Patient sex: M
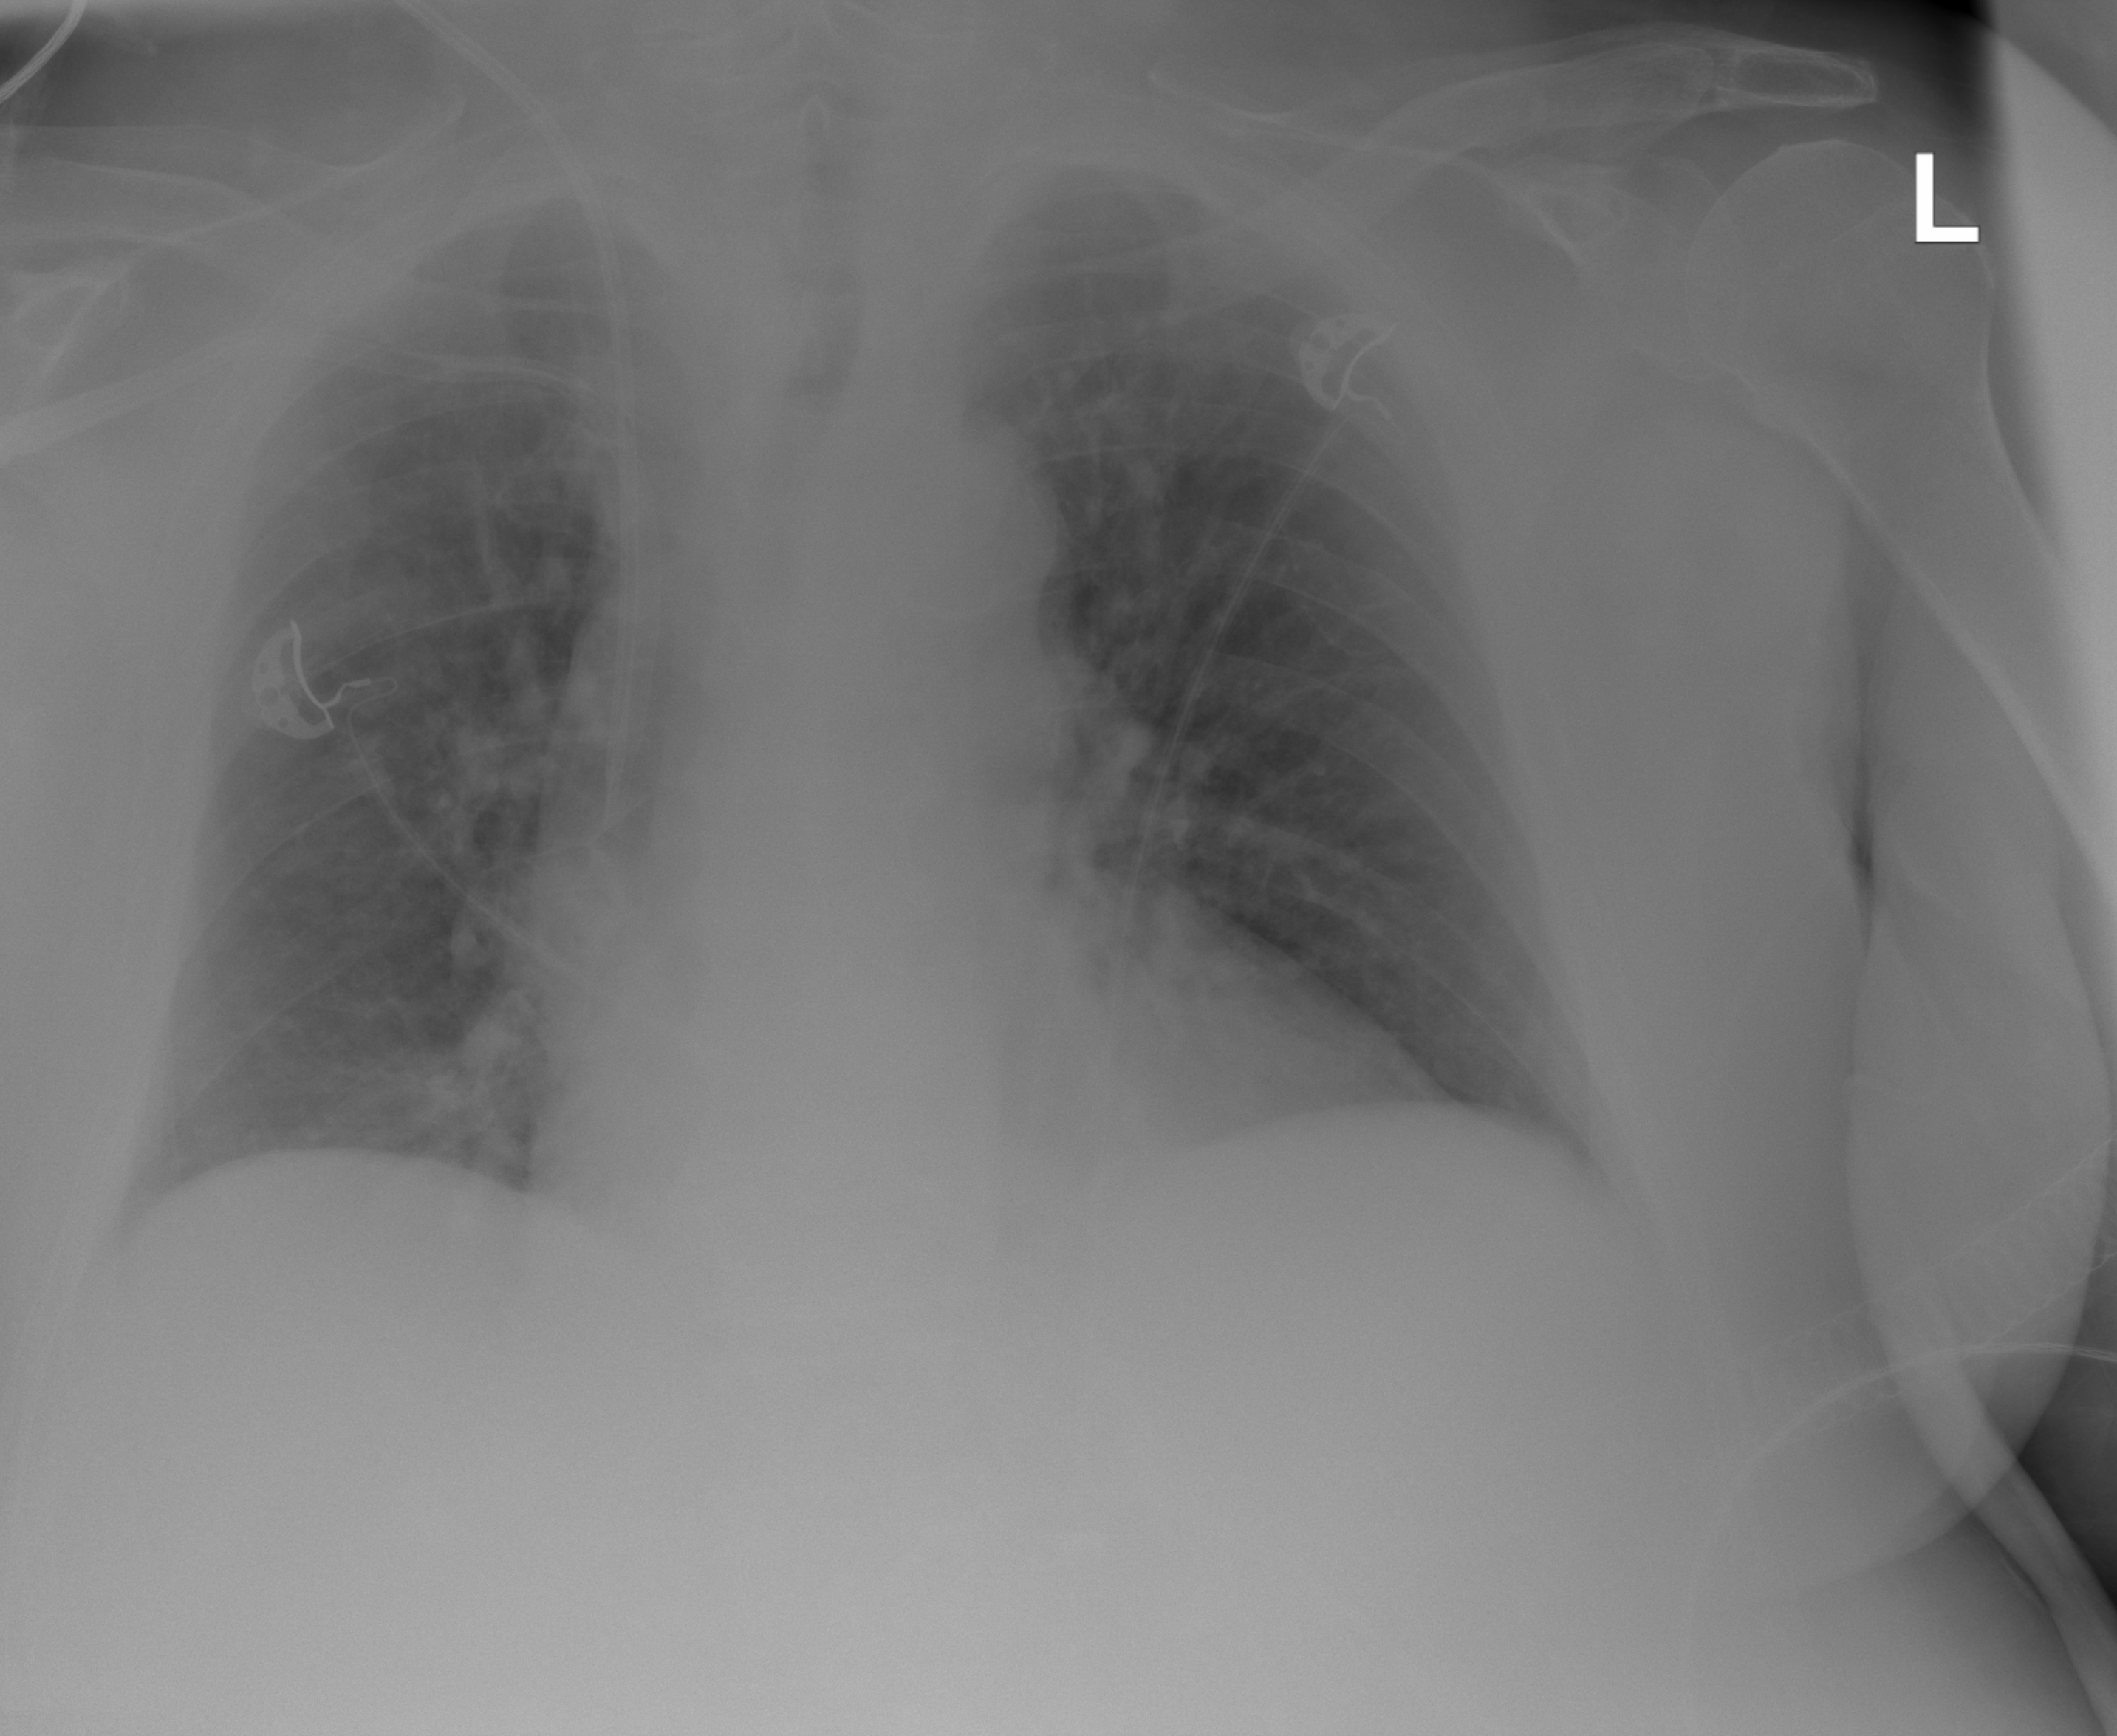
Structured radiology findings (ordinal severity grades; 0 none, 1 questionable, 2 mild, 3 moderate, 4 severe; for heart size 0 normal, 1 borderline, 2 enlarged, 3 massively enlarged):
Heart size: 0
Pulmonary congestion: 2
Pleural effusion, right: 1
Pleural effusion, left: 1
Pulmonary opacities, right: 1
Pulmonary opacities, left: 1
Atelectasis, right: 2
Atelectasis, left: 2